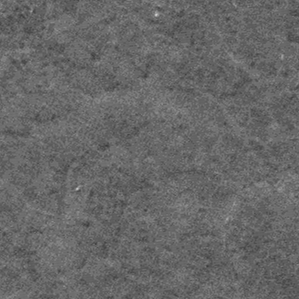
Label: frost